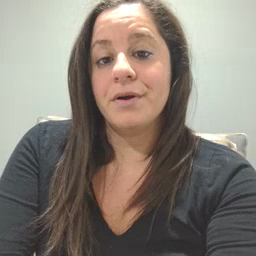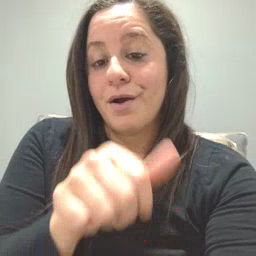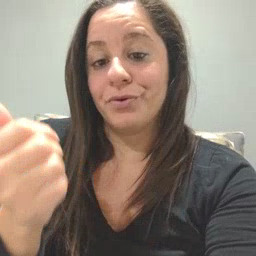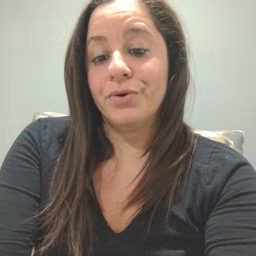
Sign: another